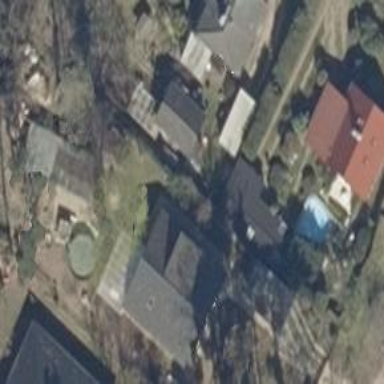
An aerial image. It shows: Simple and straightforward house.